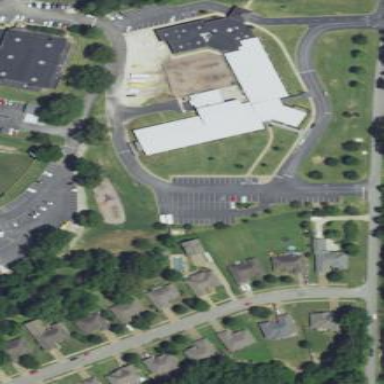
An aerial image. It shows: School building.